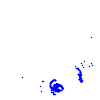
Particle: proton